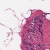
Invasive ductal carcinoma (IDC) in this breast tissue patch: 0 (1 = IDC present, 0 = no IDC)